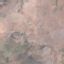
Land use / land cover class: HerbaceousVegetation